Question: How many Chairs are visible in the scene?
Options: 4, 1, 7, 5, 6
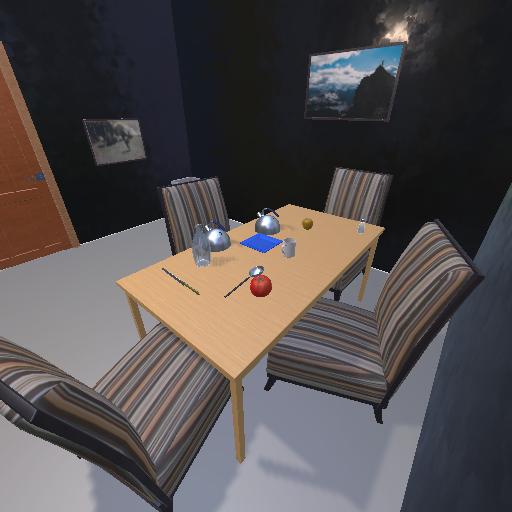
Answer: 4